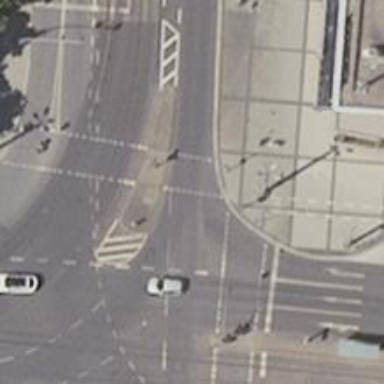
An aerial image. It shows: Road with traffic signals controlling the flow of traffic.